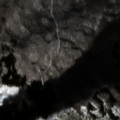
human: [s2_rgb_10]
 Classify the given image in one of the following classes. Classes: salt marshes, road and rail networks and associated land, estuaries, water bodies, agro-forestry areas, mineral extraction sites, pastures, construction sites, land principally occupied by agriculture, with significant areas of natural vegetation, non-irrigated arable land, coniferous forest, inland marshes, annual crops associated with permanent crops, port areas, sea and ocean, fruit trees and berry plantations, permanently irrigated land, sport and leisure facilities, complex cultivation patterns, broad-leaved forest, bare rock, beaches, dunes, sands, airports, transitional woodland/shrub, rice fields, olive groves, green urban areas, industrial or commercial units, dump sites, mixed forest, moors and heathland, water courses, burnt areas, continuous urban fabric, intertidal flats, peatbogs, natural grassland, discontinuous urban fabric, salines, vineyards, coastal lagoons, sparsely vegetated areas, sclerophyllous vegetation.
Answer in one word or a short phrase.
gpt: broad-leaved forest, mixed forest, natural grassland